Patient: sex M, age 73
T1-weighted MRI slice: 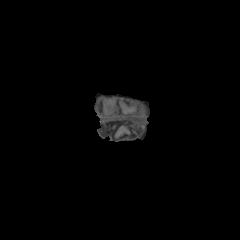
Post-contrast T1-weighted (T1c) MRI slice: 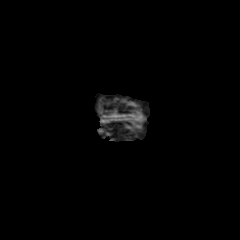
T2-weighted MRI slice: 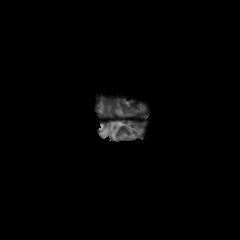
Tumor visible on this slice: yes
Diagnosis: Glioblastoma, IDH-wildtype
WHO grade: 4